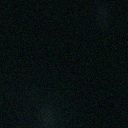
Screen state: off